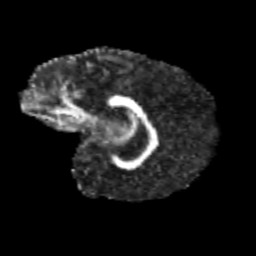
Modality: FA
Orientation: sagittal
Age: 12
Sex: female
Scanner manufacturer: siemens
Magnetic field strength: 3 T
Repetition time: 3.8 s
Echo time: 0.07 s